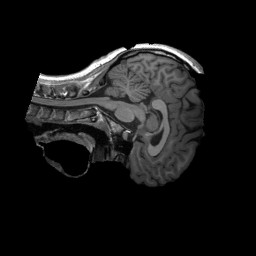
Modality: T1w
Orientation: sagittal
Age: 18
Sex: female
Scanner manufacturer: siemens
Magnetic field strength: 3 T
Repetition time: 2.3 s
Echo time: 0.00232 s